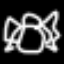
Label: angel